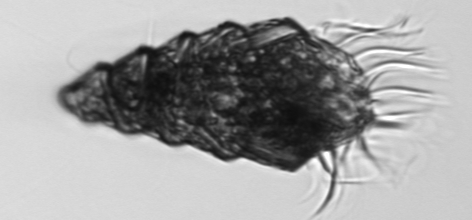
Label: Laboea_strobila